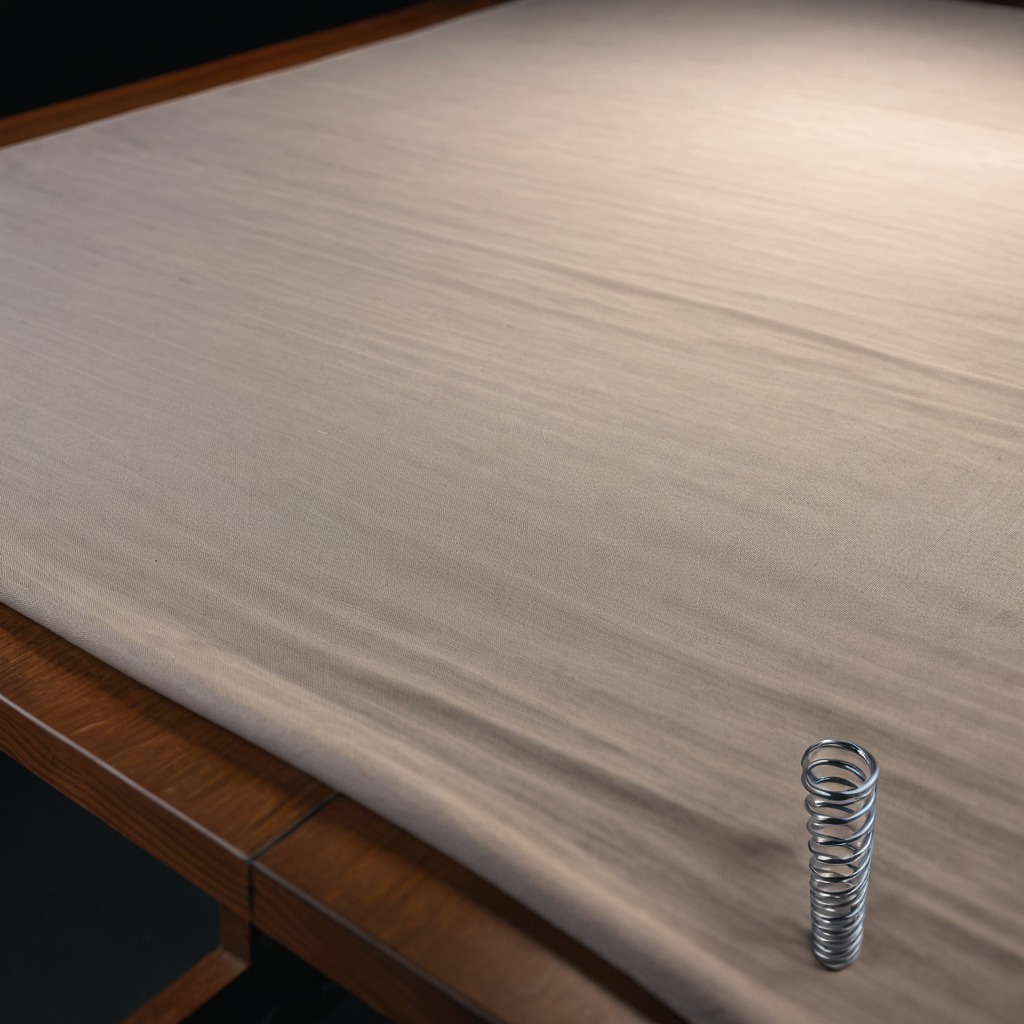
A coiled metal spring is lying on a wooden table.